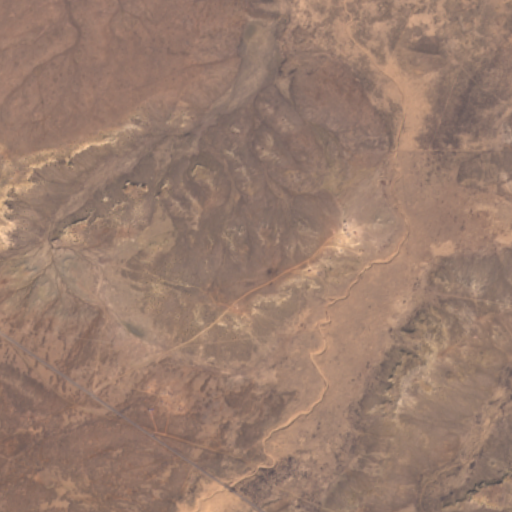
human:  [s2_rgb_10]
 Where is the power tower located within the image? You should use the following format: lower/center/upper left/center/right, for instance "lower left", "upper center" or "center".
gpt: The power tower is located in the upper right of the image.
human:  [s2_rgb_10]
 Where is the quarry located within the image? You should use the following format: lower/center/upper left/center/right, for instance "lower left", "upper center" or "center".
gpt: There is no quarry in the image.